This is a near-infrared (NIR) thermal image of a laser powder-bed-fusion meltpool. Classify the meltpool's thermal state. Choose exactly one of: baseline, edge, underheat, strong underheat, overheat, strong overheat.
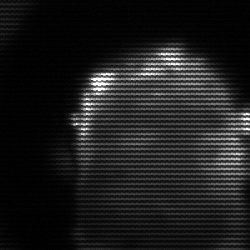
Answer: baseline